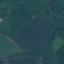
Land use / land cover class: Pasture